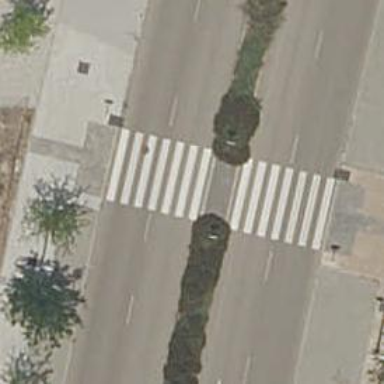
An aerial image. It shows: Uncontrolled road crossing.